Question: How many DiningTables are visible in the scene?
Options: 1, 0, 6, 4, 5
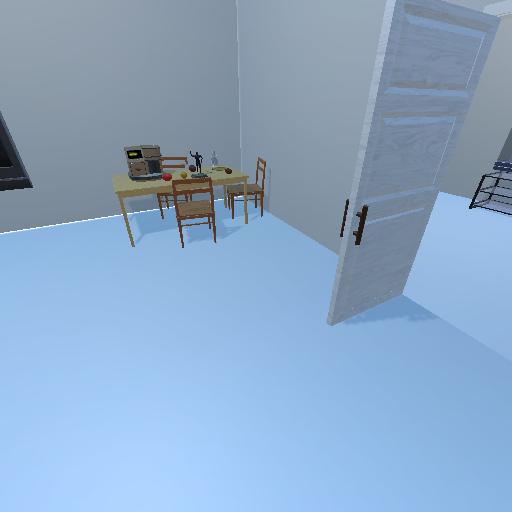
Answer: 1